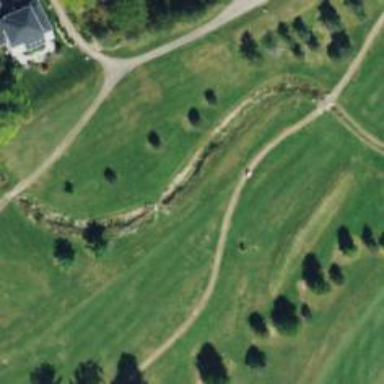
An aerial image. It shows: Scenic golf fairway.